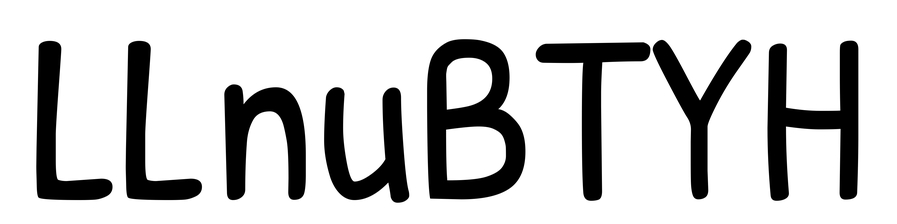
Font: PatrickHand-Regular